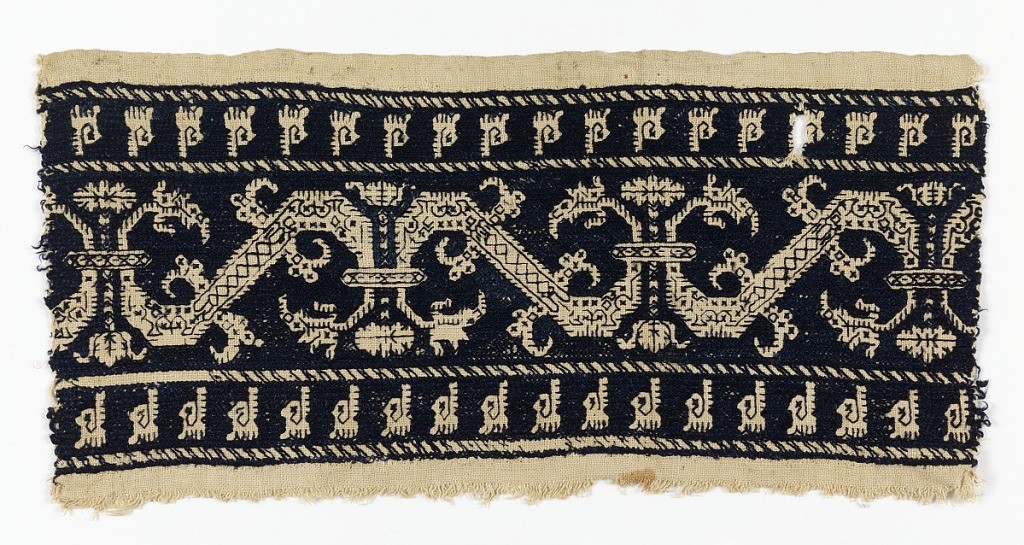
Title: Band
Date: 16th–17th century
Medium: linen, silk Technique: embroidered
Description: a) Dark blue embroidery on natural linen, the pattern in natural linen: band with a continuous vine made up of mirror image z-scroll, narrow border with geometric leaf or floral forms at top and bottom.
b) Small section of A.